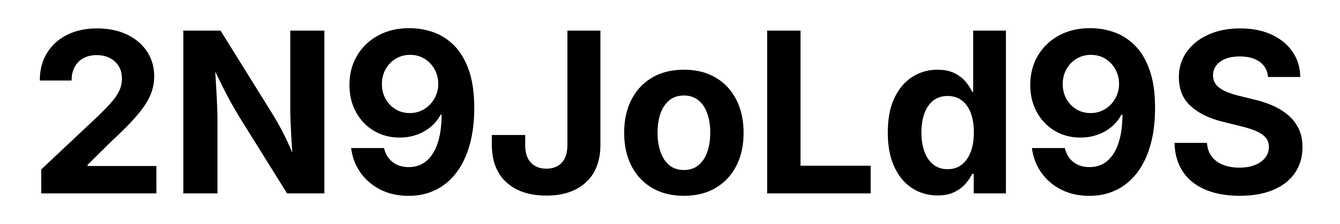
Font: Inter_Bold